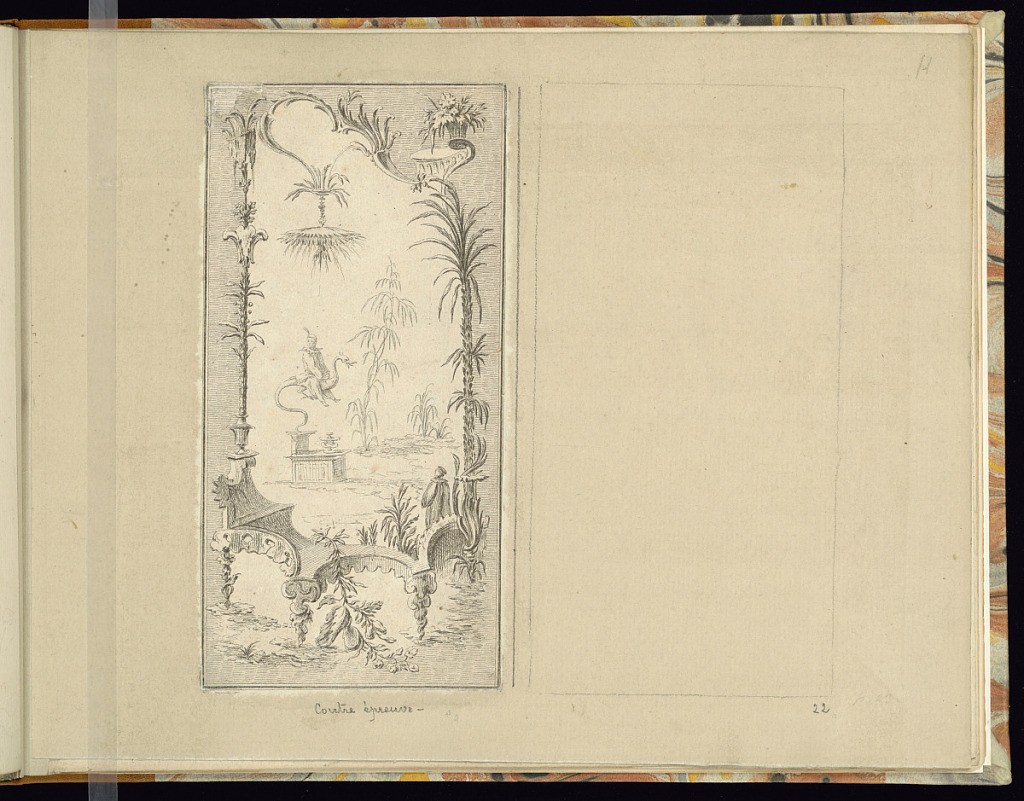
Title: Panel Design
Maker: Bellay, French, active from 1734
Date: ca.1734-49
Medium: Etching and engraving: counterproof on laid paper
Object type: Print
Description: A counterproof of a print from this series, plate 4 (1921-6-490-14). A design for an ornamental panel featuring rococo and chinoiserie motifs with an ornately decorated frame of leaves, c-scrolls, feathers, platforms, vases of flowers and leaves. In the center there are two figures within a fantastical landscape, one riding a dragon or bird creature stemming from a plinth below.